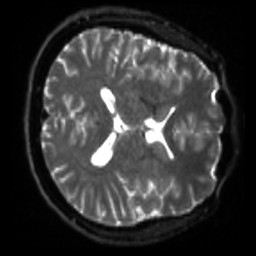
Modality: sbref
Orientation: axial
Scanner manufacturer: siemens
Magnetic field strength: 3 T
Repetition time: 4 s
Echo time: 0.0594 s